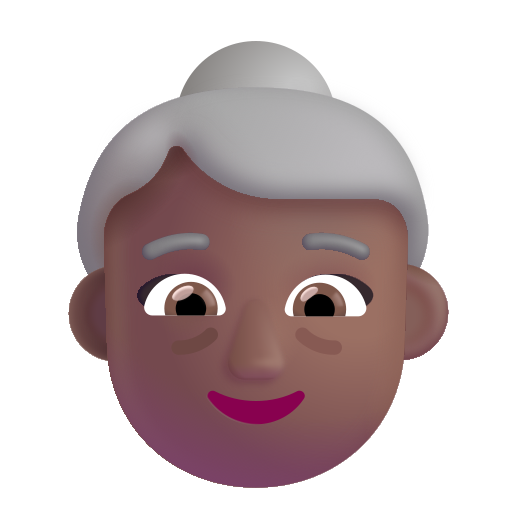
old woman color  dark